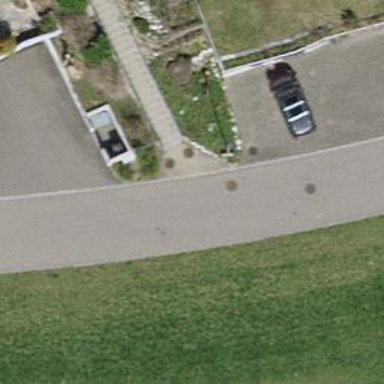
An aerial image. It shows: Set of steps made of paving stones.